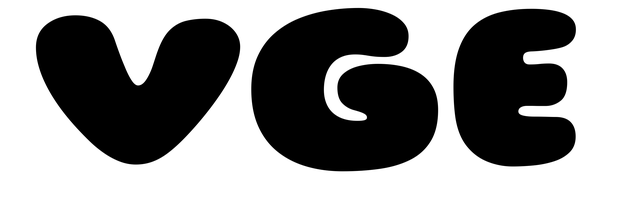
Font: Gluten_Black